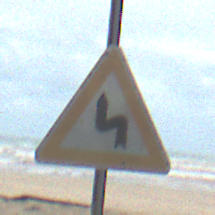
Verkehrszeichen: DoppelkurveZunaechstLinks
Umgebung: Roofed, Beach
Tageszeit: Midday
Wetter: Overcast
Licht: Natural
Jahreszeit: NotSpecified
Kontrast: LowContrast